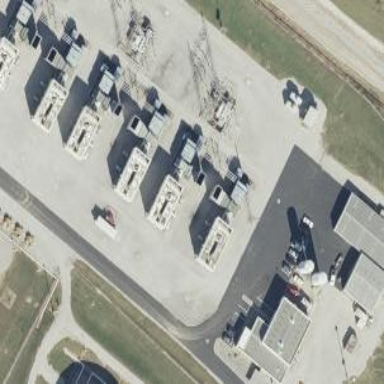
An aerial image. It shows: Gas turbine power generator.